Interaction volume radius: 5 \u00c5
Interaction volume height: 15 \u00c5
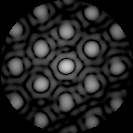
Disorder parameter: 0.1559